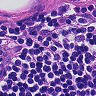
Metastatic tissue present: no